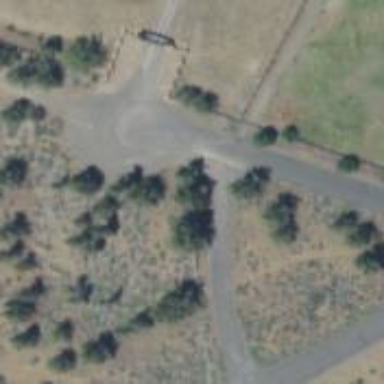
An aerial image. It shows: Unclassified road.